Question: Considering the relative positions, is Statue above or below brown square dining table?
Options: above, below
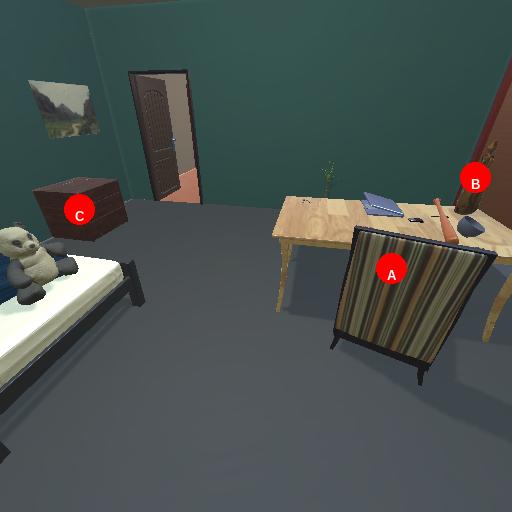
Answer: above